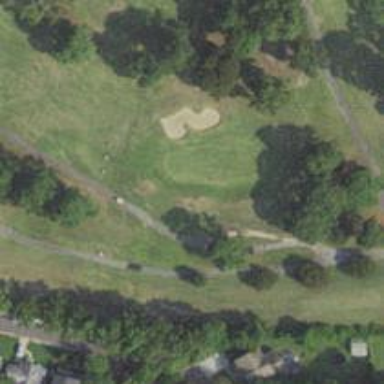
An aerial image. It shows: View of golf hole.